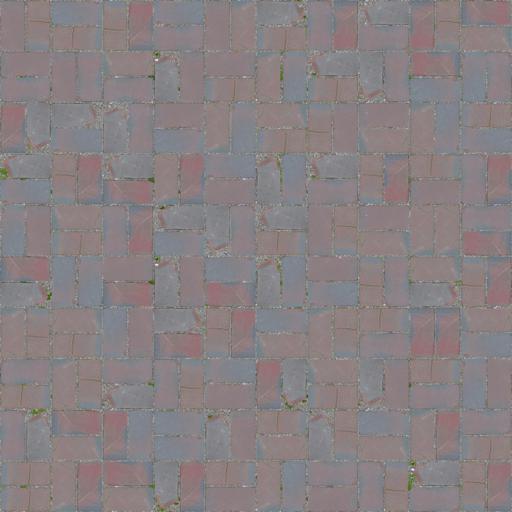
Tags: pavement paving stones